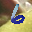
Label: 6